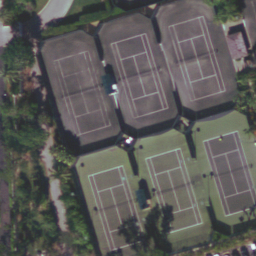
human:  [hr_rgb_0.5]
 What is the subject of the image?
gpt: tennis court